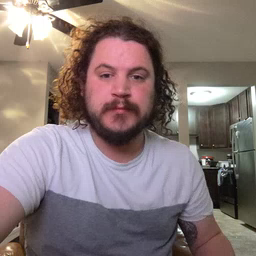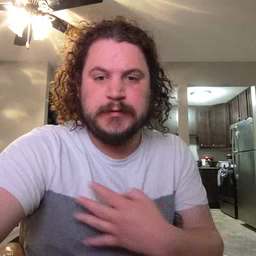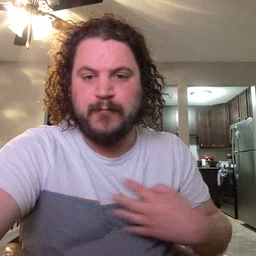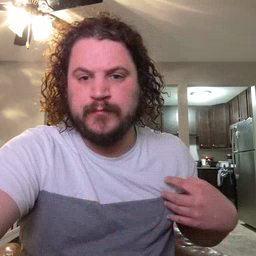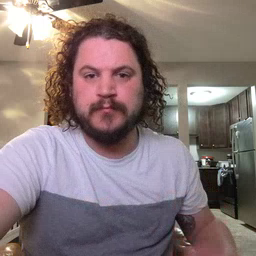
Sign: zebra